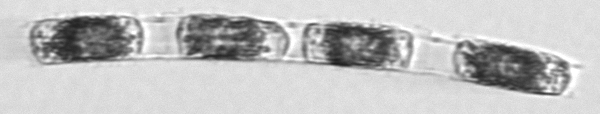
Label: Hemiaulus